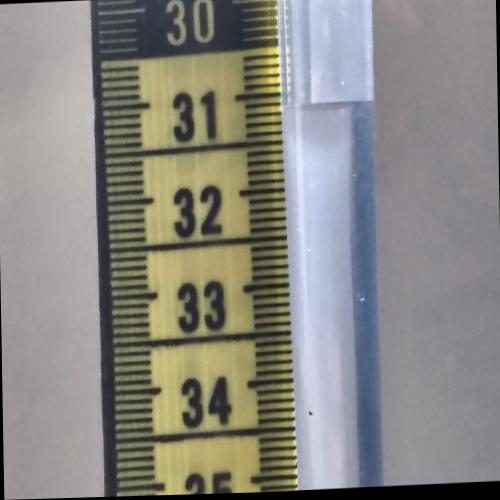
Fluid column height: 31.1 cm